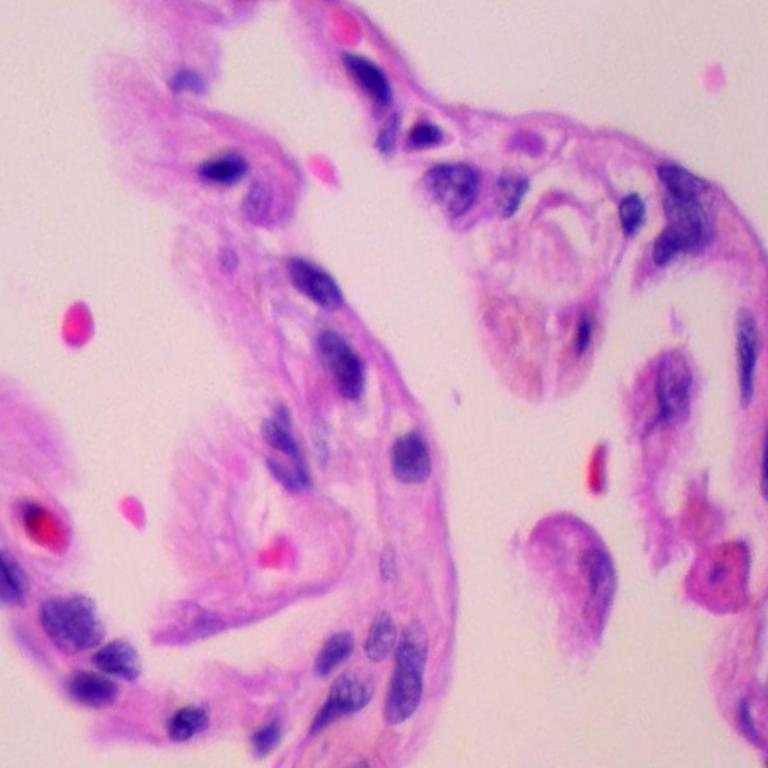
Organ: lung
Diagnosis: benign